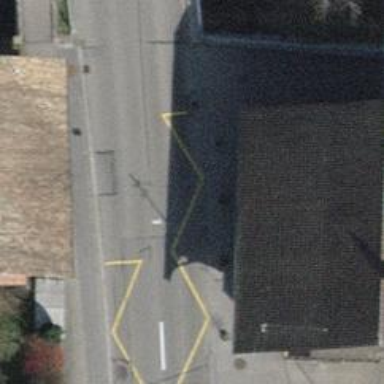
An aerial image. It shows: Bus stop with designated public transport stop position.